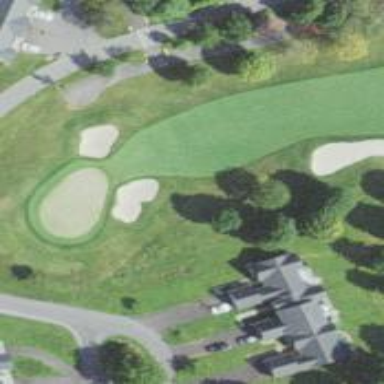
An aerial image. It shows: Scenic golf fairway.